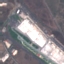
Land use / land cover: Industrial